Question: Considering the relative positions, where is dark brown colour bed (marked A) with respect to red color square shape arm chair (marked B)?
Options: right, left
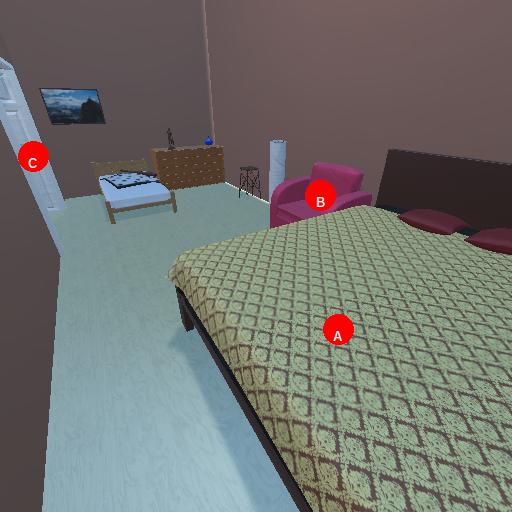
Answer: right